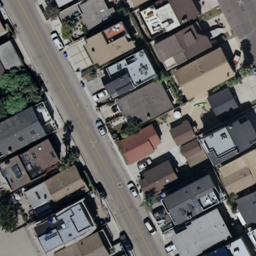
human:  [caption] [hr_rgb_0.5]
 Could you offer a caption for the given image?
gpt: It is a dense residential area with lots of houses arranged neatly .

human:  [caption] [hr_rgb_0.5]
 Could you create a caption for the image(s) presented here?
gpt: This is a dense residential area with houses and roads .

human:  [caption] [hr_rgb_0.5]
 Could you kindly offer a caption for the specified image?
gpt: Many different kinds of houses arranged neatly and some roads go through them .

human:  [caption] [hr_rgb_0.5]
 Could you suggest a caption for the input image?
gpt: There are many different kinds of houses arranged neatly .

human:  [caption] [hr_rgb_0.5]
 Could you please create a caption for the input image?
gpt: There are many houses and roads in the dense residential area .